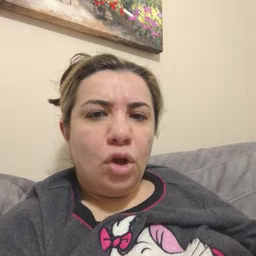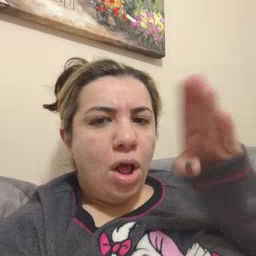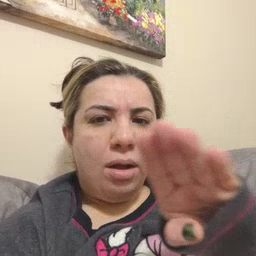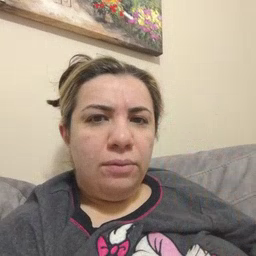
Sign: close